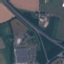
Land use / land cover: Highway